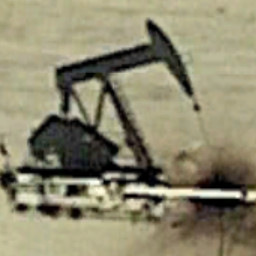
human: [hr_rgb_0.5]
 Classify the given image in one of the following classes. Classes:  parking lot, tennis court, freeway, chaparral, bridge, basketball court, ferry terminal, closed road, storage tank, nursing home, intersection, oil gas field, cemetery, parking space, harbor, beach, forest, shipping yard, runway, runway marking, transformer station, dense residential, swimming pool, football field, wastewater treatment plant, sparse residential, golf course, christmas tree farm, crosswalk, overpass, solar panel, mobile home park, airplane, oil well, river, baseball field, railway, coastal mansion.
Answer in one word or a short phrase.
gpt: oil well